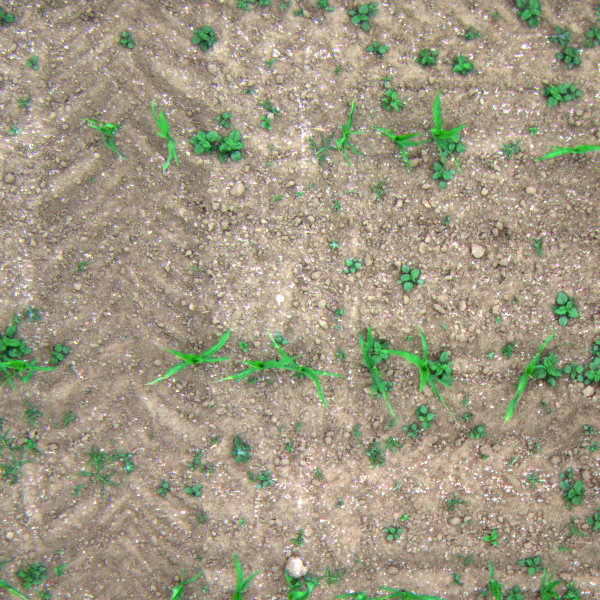
Acquisition date: 2023-06-06
Tile: 1052
Annotated plant instances:
label: amaranth
label: amaranth
label: amaranth
label: amaranth
label: quickweed
label: amaranth
label: weed_other
label: weed_other
label: weed_other
label: amaranth
label: weed_other
label: amaranth
label: amaranth
label: weed_other
label: amaranth
label: amaranth
label: weed_other
label: barnyard_grass
label: amaranth
label: amaranth
label: quickweed
label: amaranth
label: weed_other
label: barnyard_grass
label: amaranth
label: weed_other
label: amaranth
label: amaranth
label: maize
label: amaranth
label: barnyard_grass
label: amaranth
label: amaranth
label: maize
label: maize
label: barnyard_grass
label: barnyard_grass
label: amaranth
label: amaranth
label: barnyard_grass
label: weed_other
label: amaranth
label: amaranth
label: amaranth
label: amaranth
label: weed_other
label: weed_other
label: barnyard_grass
label: amaranth
label: amaranth
label: amaranth
label: amaranth
label: amaranth
label: maize
label: weed_other
label: weed_other
label: amaranth
label: amaranth
label: amaranth
label: weed_other
label: weed_other
label: amaranth
label: amaranth
label: weed_other
label: barnyard_grass
label: amaranth
label: barnyard_grass
label: amaranth
label: weed_other
label: barnyard_grass
label: amaranth
label: amaranth
label: maize
label: maize
label: weed_other
label: amaranth
label: maize
label: maize
label: amaranth
label: weed_other
label: barnyard_grass
label: quickweed
label: amaranth
label: barnyard_grass
label: barnyard_grass
label: weed_other
label: barnyard_grass
label: barnyard_grass
label: maize
label: maize
label: weed_other
label: amaranth
label: barnyard_grass
label: maize
label: amaranth
label: amaranth
label: weed_other
label: barnyard_grass
label: barnyard_grass
label: barnyard_grass
label: quickweed
label: barnyard_grass
label: amaranth
label: barnyard_grass
label: barnyard_grass
label: amaranth
label: amaranth
label: quickweed
label: amaranth
label: amaranth
label: amaranth
label: barnyard_grass
label: barnyard_grass
label: barnyard_grass
label: barnyard_grass
label: barnyard_grass
label: barnyard_grass
label: barnyard_grass
label: barnyard_grass
label: barnyard_grass
label: weed_other
label: barnyard_grass
label: barnyard_grass
label: weed_other
label: maize
label: amaranth
label: amaranth
label: amaranth
label: maize
label: amaranth
label: barnyard_grass
label: amaranth
label: barnyard_grass
label: amaranth
label: amaranth
label: amaranth
label: weed_other
label: amaranth
label: maize
label: maize
label: barnyard_grass
label: barnyard_grass
label: weed_other
label: amaranth
label: weed_other
label: barnyard_grass
label: barnyard_grass
label: amaranth
label: barnyard_grass
label: barnyard_grass
label: weed_other
label: weed_other
label: amaranth
label: maize
label: amaranth
label: amaranth
label: amaranth
label: maize
label: barnyard_grass
label: amaranth
label: weed_other
label: barnyard_grass
label: barnyard_grass
label: weed_other
label: weed_other
label: barnyard_grass
label: barnyard_grass
label: maize
label: maize
label: amaranth
label: amaranth
label: amaranth
label: maize
label: weed_other
label: barnyard_grass
label: weed_other
label: amaranth
label: barnyard_grass
label: amaranth
label: barnyard_grass
label: barnyard_grass
label: barnyard_grass
label: weed_other
label: weed_other
label: weed_other
label: barnyard_grass
label: amaranth
label: amaranth
label: barnyard_grass
label: maize
label: amaranth
label: weed_other
label: quickweed